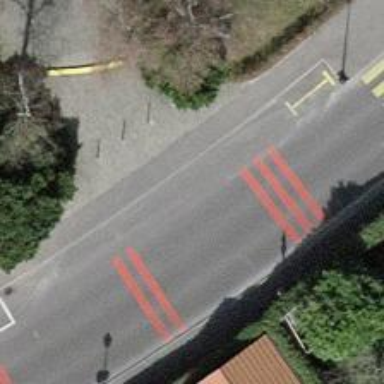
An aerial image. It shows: Sidewalk along the footway.